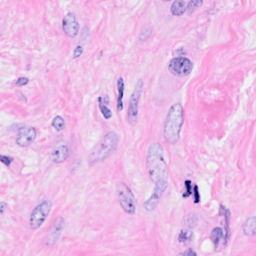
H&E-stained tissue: Breast